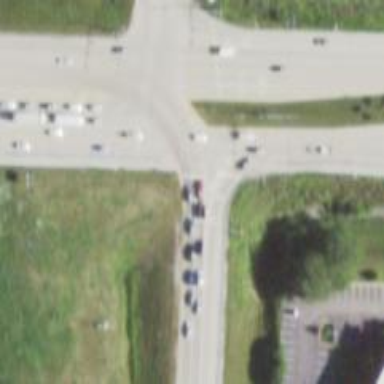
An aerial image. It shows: Crossing on asphalt cycleway.